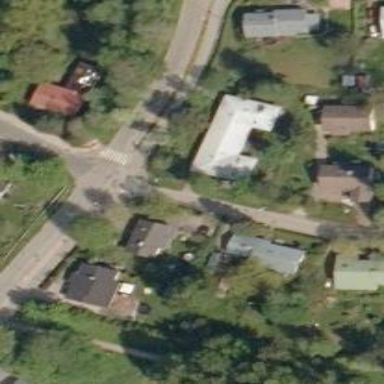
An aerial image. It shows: Footway crossing.